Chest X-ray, AP view. Patient: 48 years old, sex F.
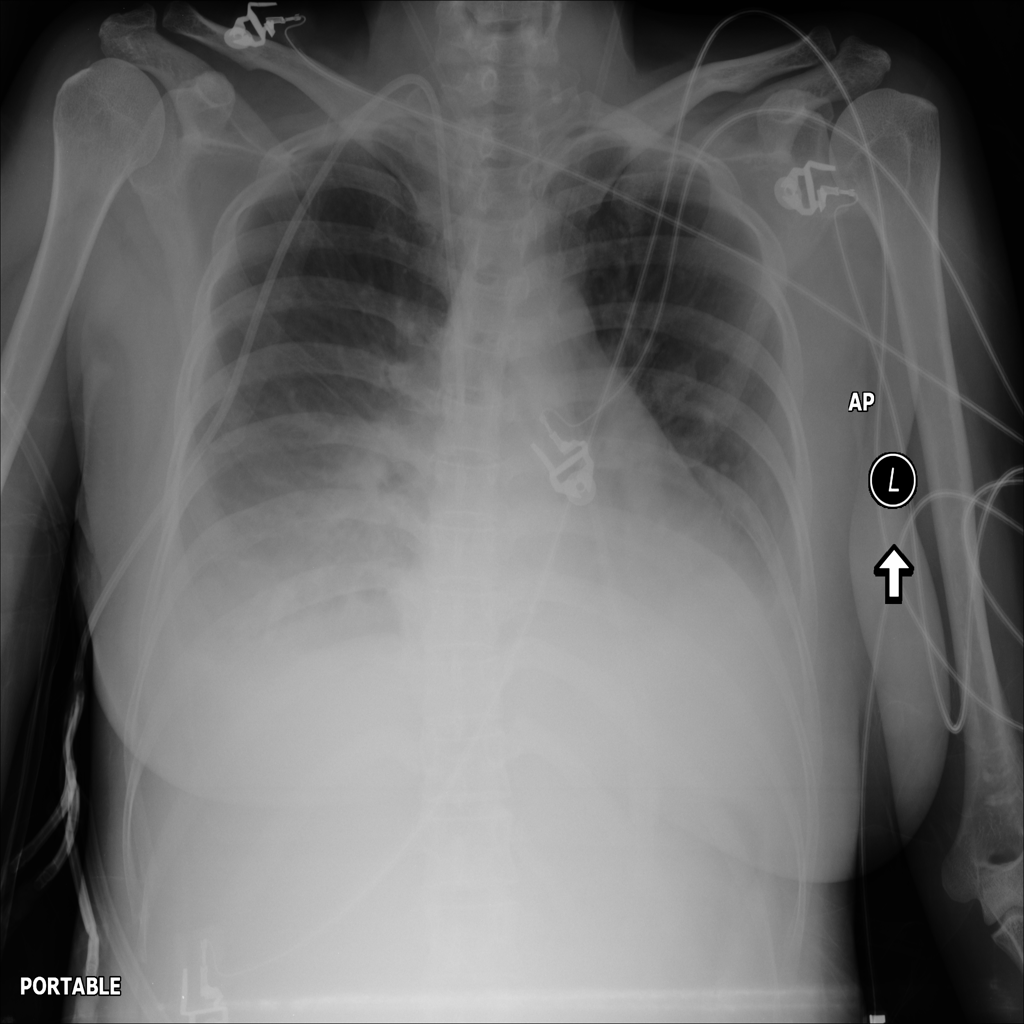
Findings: No Finding